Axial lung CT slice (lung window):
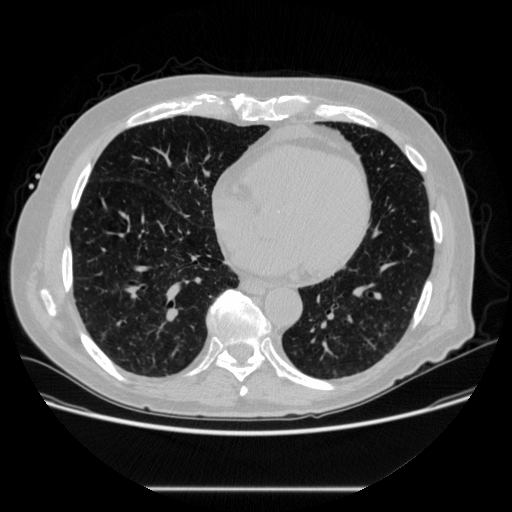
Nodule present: no